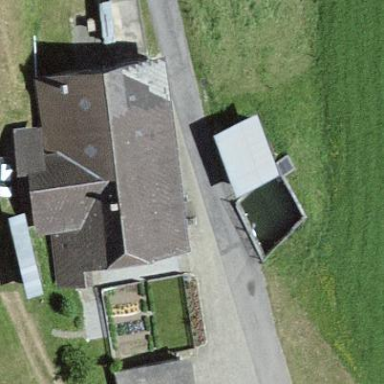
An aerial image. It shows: Farm building.